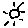
Label: sun